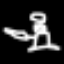
Label: angel